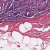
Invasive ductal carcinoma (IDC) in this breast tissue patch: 1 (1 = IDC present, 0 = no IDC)